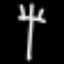
Label: fork